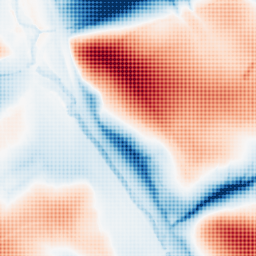
Category: classical
Decomposition family: gaussian_anisotropic
Decomposition parameters: sigma_x: 2
sigma_y: 50
Upsampling method: sinc_hamming
Upsampling parameters: scale: 4
kernel_size: 4
Upsampling scale: 4